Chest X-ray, PA view. Patient: 20 years old, sex M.
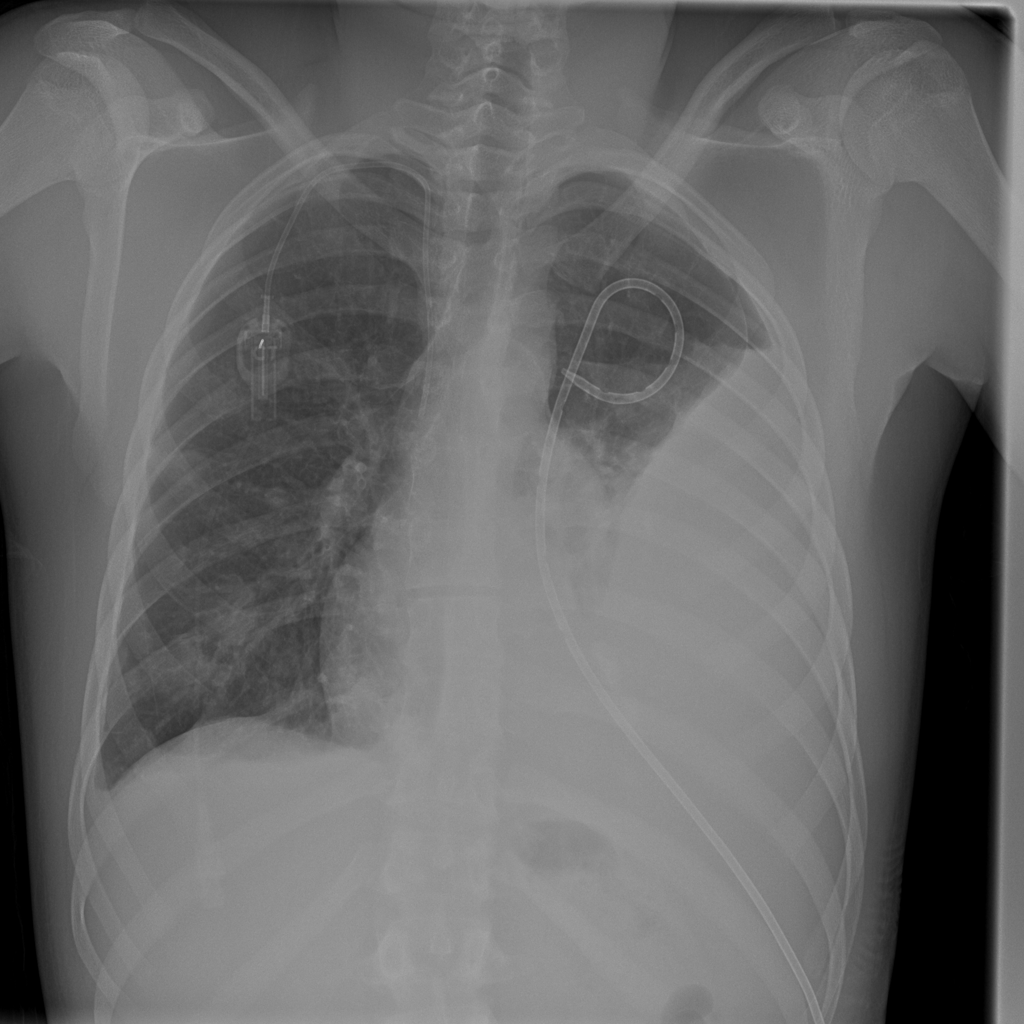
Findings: Nodule